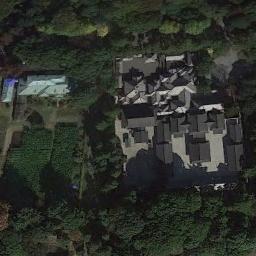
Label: palace